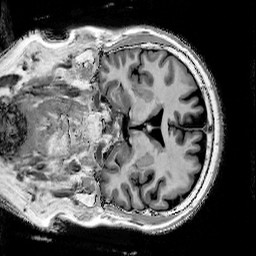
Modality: T1w
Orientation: coronal
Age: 63
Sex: male
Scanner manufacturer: siemens
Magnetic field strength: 3 T
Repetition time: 5 s
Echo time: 0.00298 s